Interaction volume radius: 5 \u00c5
Interaction volume height: 25 \u00c5
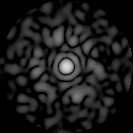
Disorder parameter: 0.8584